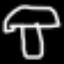
Label: mushroom